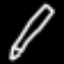
Label: pencil